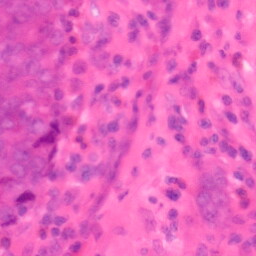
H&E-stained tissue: Colon